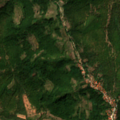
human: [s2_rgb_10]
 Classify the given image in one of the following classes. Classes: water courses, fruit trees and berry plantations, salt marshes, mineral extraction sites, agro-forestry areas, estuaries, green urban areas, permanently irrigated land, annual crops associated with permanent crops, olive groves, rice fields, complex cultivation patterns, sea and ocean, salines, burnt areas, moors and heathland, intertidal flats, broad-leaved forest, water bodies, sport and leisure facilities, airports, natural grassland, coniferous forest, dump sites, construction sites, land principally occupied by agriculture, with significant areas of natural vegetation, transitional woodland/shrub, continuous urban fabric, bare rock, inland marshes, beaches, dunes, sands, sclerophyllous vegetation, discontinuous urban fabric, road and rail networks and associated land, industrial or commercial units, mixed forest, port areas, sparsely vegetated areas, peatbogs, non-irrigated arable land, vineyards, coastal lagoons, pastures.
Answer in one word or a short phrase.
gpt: pastures, land principally occupied by agriculture, with significant areas of natural vegetation, broad-leaved forest, transitional woodland/shrub